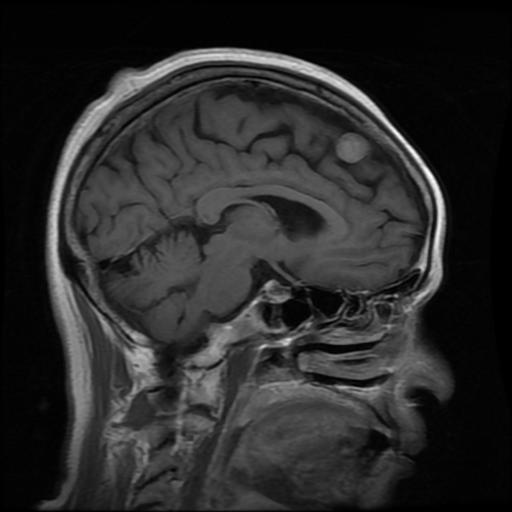
Label: meningioma